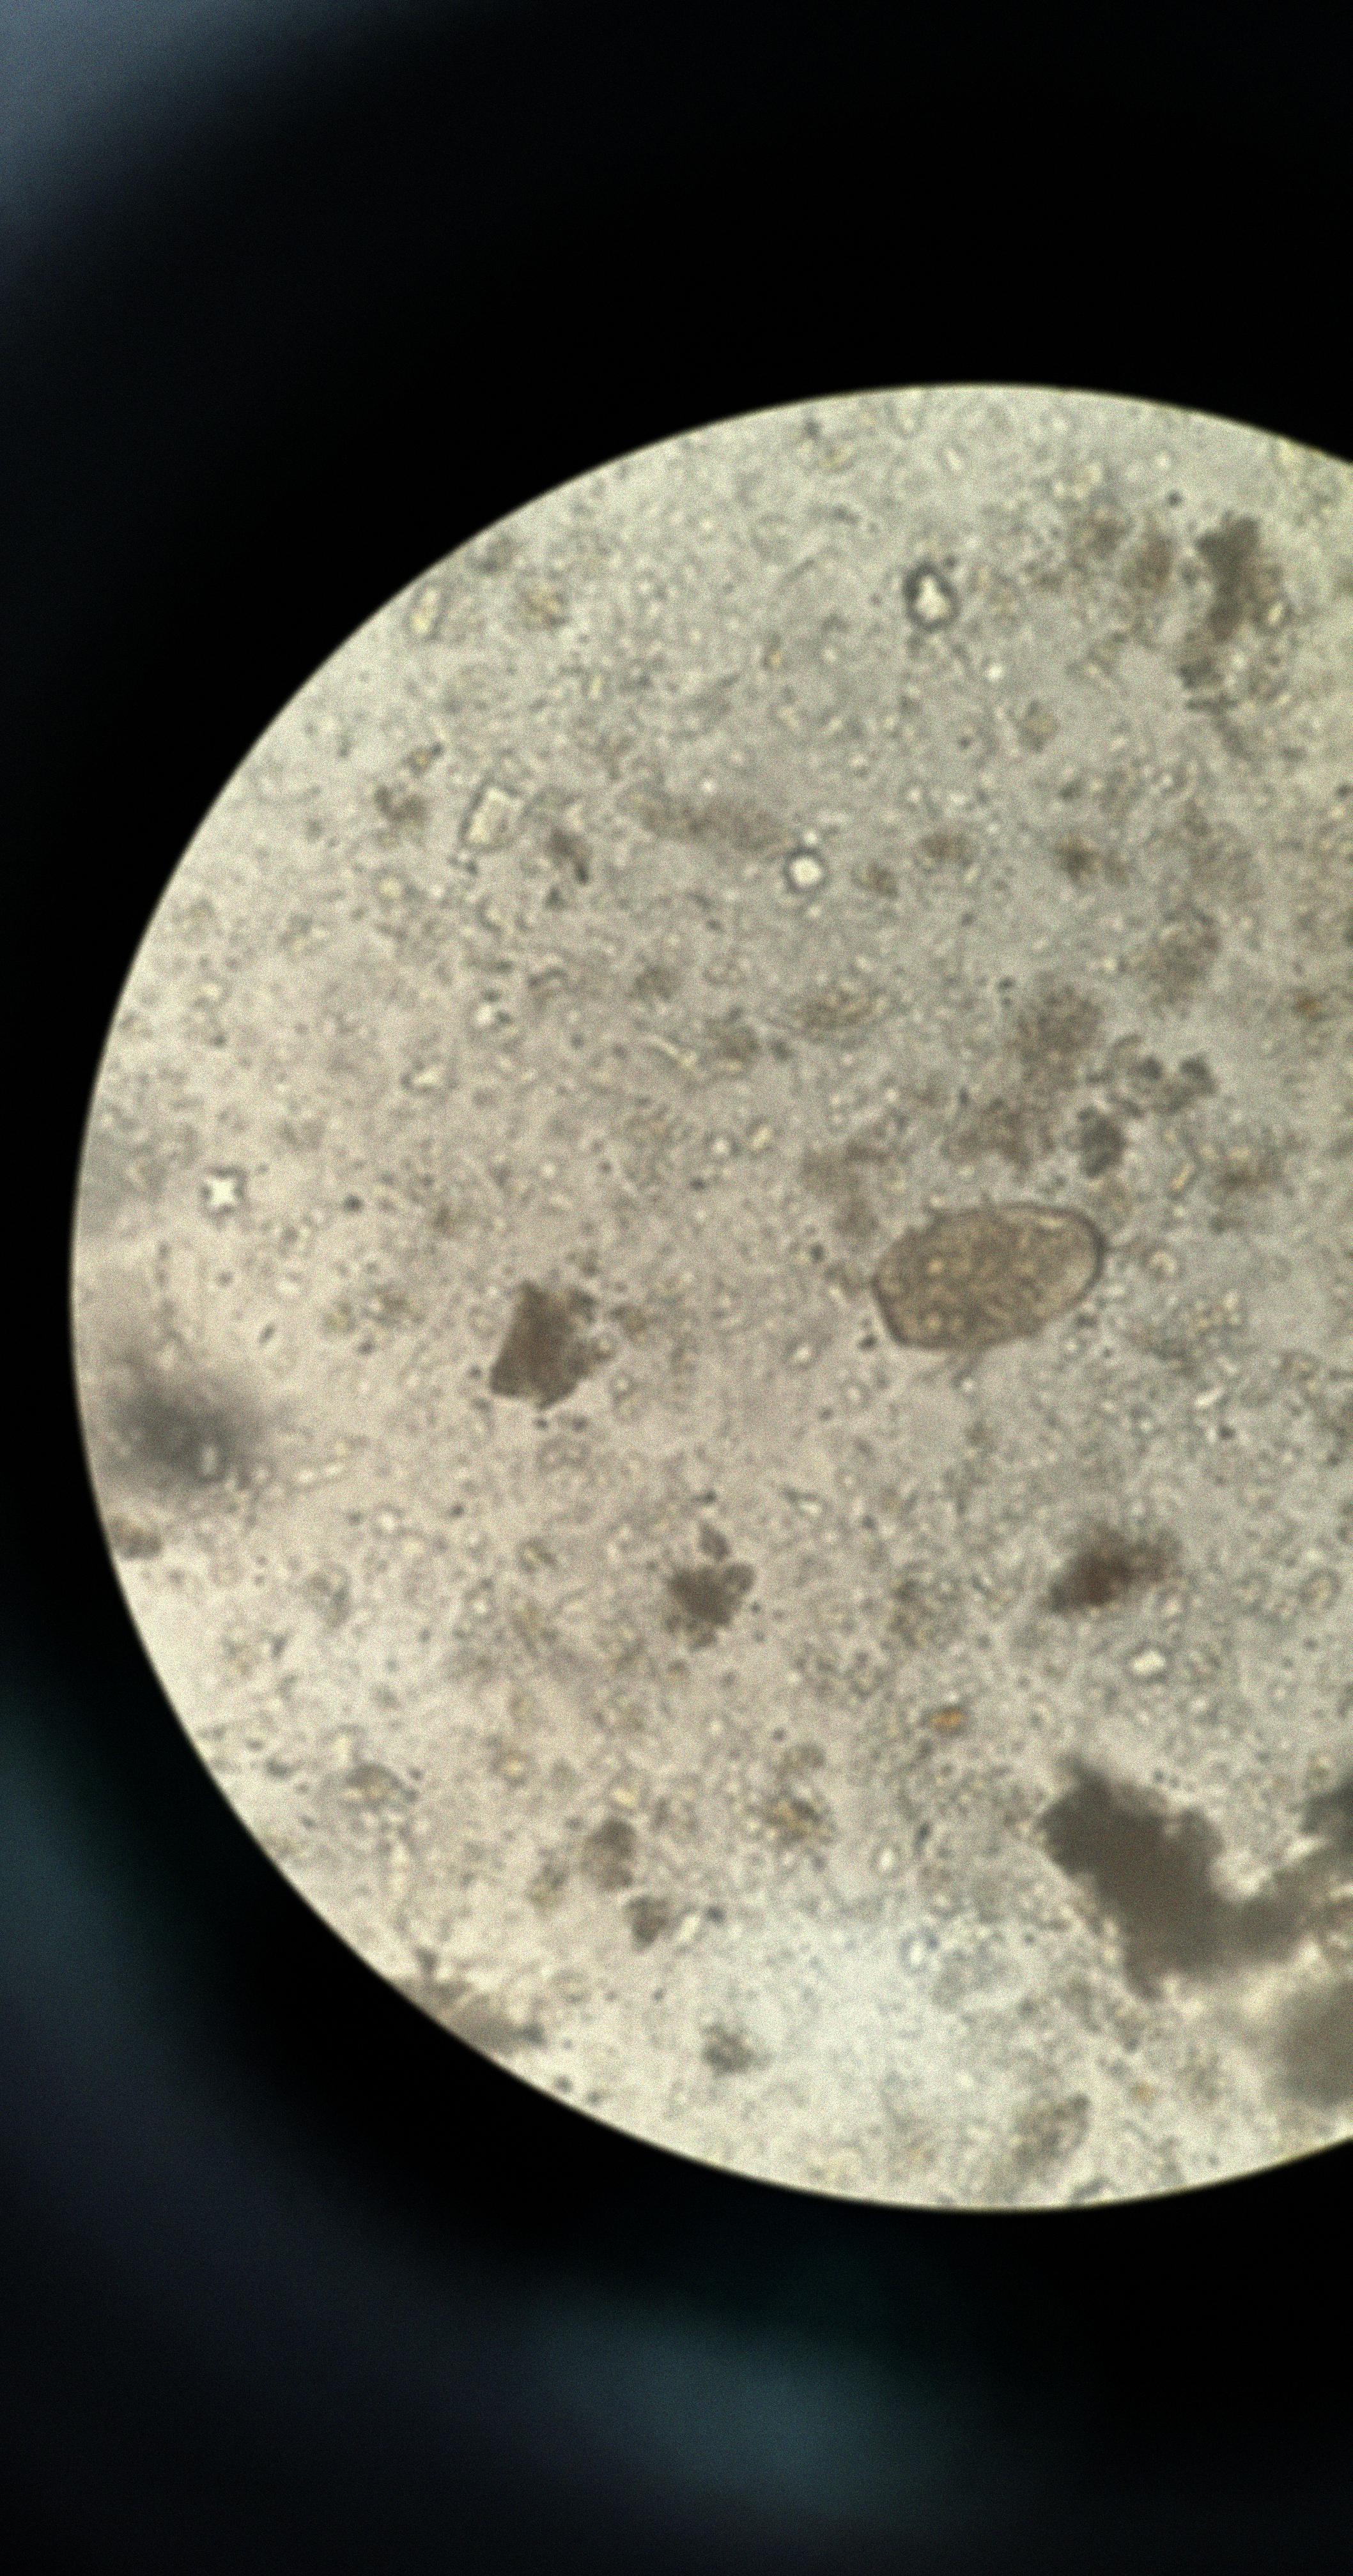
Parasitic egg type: Paragonimus spp